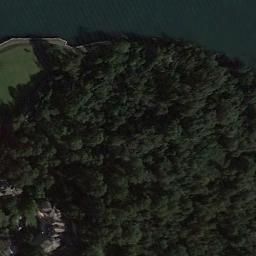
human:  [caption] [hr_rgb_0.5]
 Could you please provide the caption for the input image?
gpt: The forest with a lot of dense green trees is next to the waters .

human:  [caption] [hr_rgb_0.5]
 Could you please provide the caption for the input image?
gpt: The forest is next to the water .

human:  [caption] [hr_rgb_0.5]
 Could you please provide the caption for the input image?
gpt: This is a dense forest, And the trees are dark yellow .

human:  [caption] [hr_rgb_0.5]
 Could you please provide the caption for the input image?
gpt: Many green trees are in a forest beside the blue lake .

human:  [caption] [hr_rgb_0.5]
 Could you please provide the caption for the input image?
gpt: A green forest beside blue water .